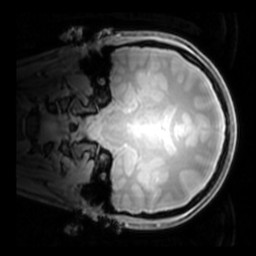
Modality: PDw
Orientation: coronal
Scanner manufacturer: philips
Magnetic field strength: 7 T
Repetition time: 0.008 s
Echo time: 0.001974 s